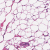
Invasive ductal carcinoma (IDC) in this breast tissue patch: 0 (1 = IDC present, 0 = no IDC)